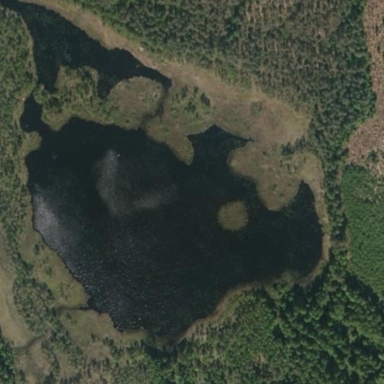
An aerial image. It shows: Pond with natural water.